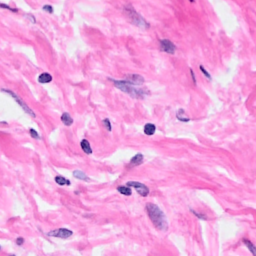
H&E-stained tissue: Breast